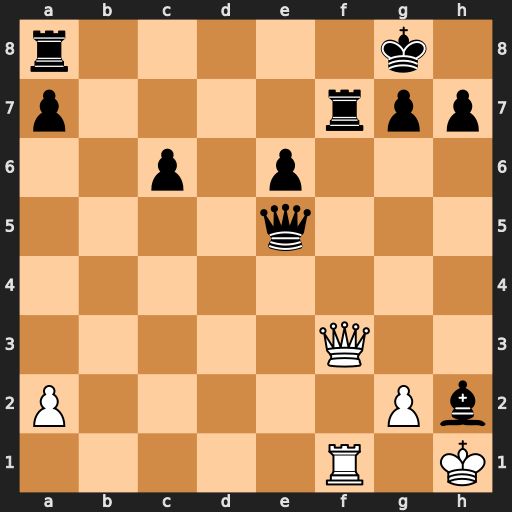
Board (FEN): r5k1/p4rpp/2p1p3/4q3/8/5Q2/P5Pb/5R1K
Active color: w
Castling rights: -
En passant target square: -
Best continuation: Qxf7+ Kh8 Qf8+ Rxf8 Rxf8#